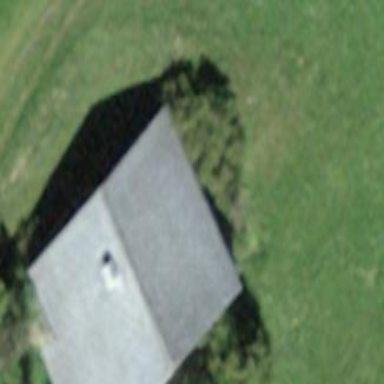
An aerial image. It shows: Farm building.